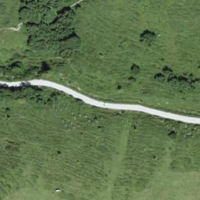
EUNIS habitat code: 26
Species observed at this site:
Parnassia palustris